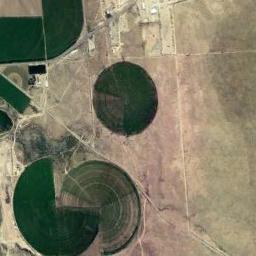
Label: circular_farmland